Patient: sex M, age 32
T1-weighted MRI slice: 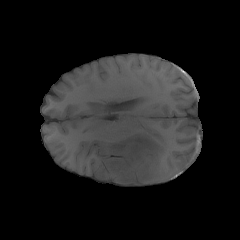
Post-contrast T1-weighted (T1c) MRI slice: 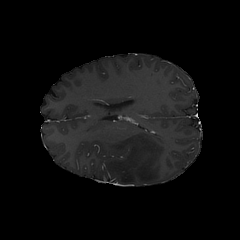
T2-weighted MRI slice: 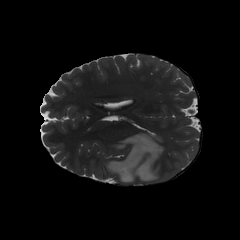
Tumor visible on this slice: yes
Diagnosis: Astrocytoma, IDH-mutant
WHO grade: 2